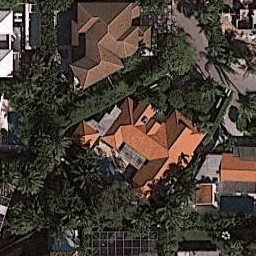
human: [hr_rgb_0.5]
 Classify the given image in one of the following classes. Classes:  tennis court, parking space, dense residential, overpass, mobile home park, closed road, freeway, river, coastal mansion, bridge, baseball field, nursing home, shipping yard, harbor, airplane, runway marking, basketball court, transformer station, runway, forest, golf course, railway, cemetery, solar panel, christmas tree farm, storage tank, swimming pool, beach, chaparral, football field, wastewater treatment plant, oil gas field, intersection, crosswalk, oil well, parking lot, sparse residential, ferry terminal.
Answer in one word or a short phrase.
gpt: coastal mansion